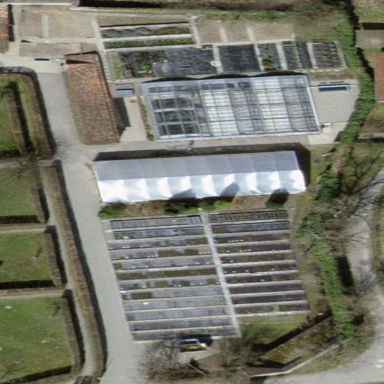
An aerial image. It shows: Plant nursery area.